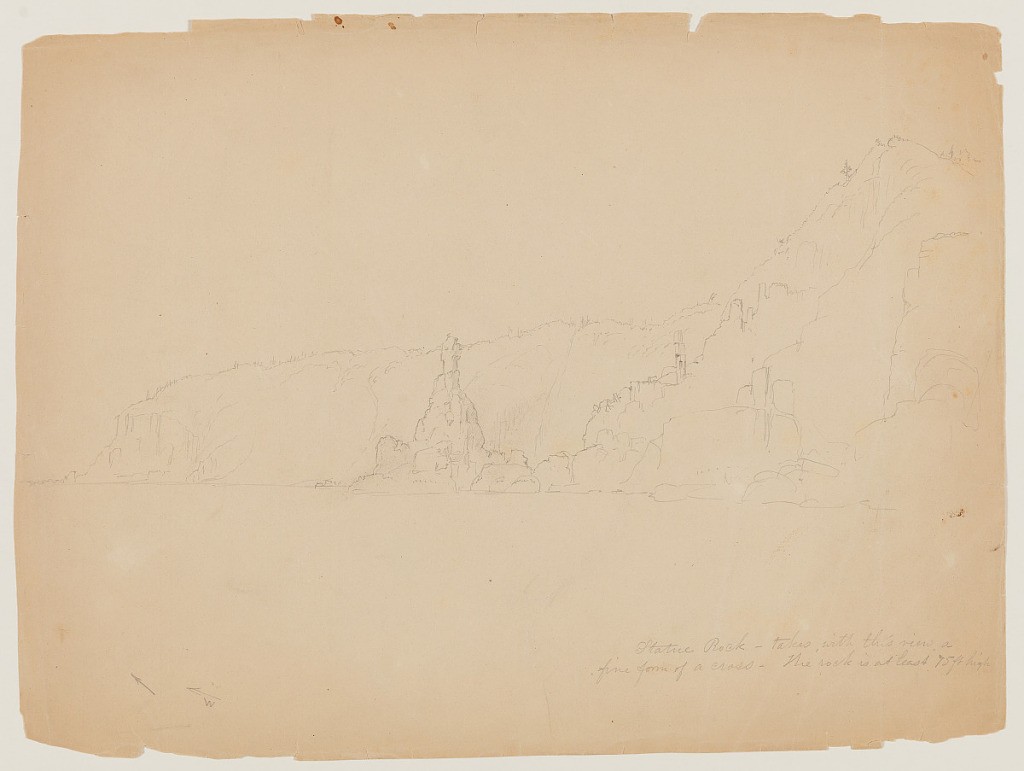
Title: Statue Rock, Grand Manan Island, Canada
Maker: Frederic Edwin Church, American, 1826–1900
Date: August–September 1851
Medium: Graphite on tan wove paper
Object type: drawing
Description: Landscape sketch showing a view of a rock formation known to Church as "Statue Rock" (but popularly known as "The Southern Cross" before it collapsed in 1976) along the extremely rugged southwestern coastline of Grand Manan Island in Canada. The ocean's surface comprises the foreground and encounters a rocky shore in the middle distance right, which extends obliquely through the composition into the background at left. At center, the roughly columnar Statue Rock/Southern Cross is prominently visible. Wide at its base, the formation tapers upward, culminating with a rock whose shape roughly resembles equal-armed (or square) cross. Behind the cross, the undulating and wooded cliff tops extend horizontally across the composition.